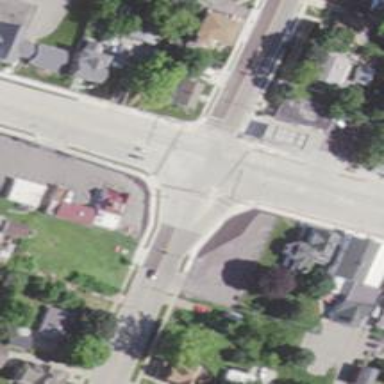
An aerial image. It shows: Asphalt road with primary link designation.